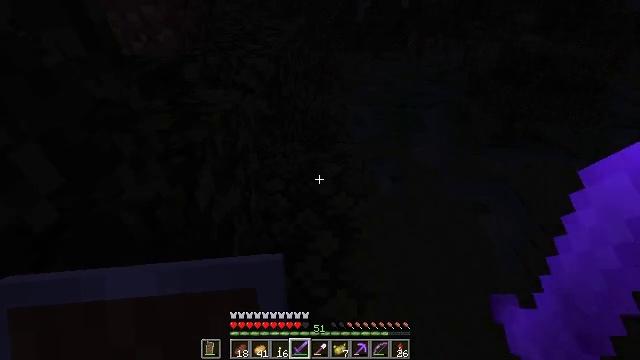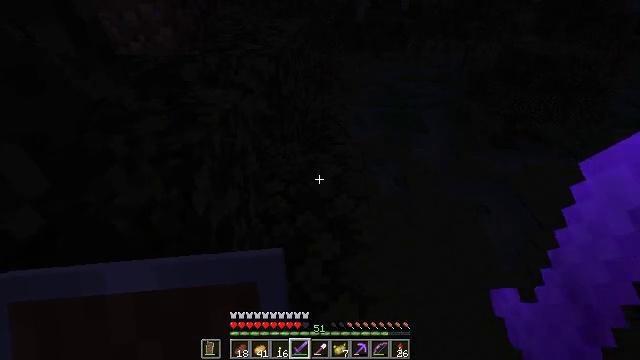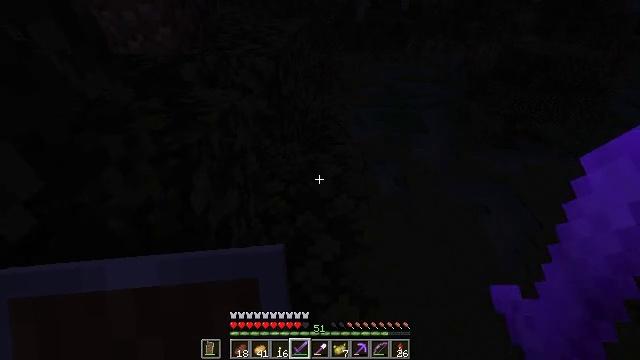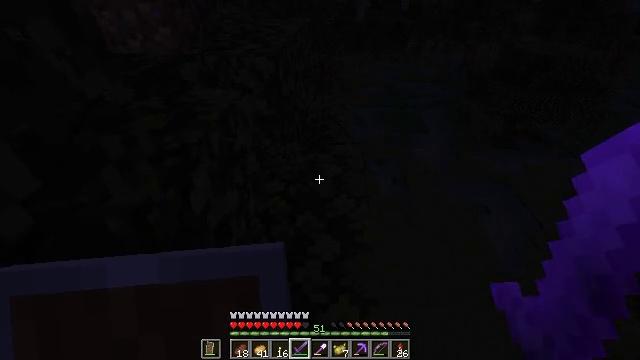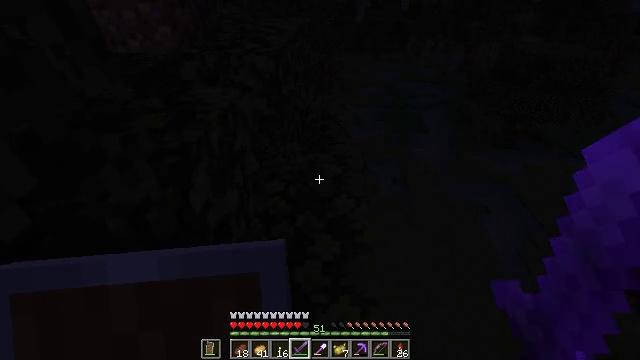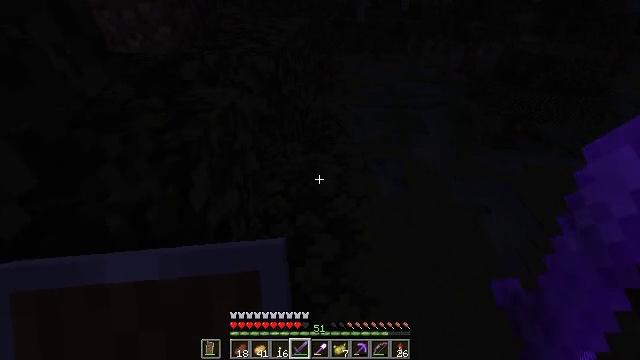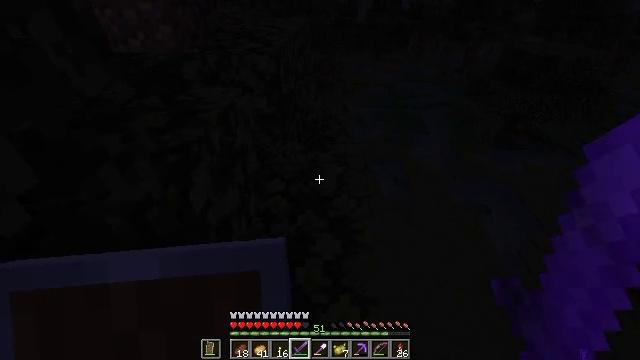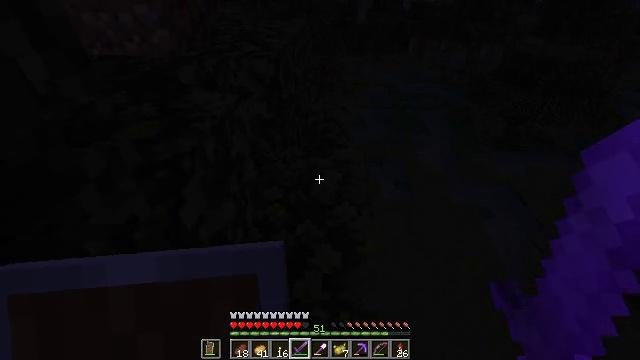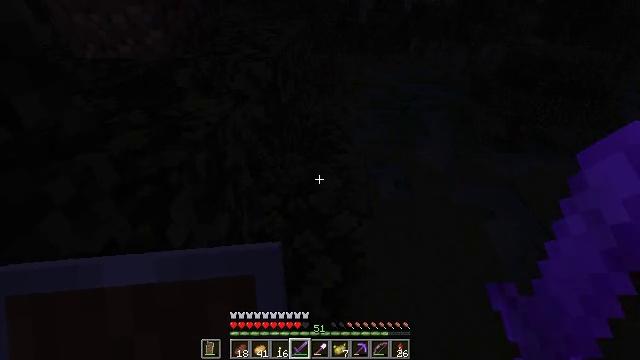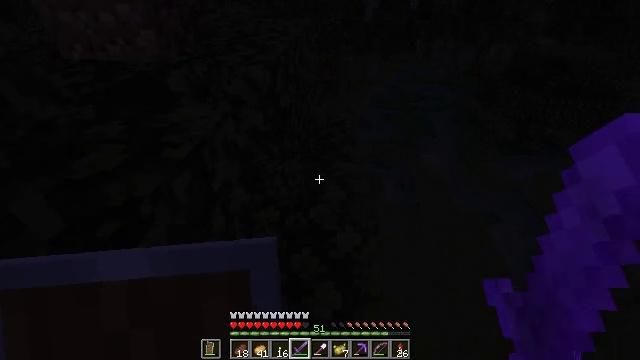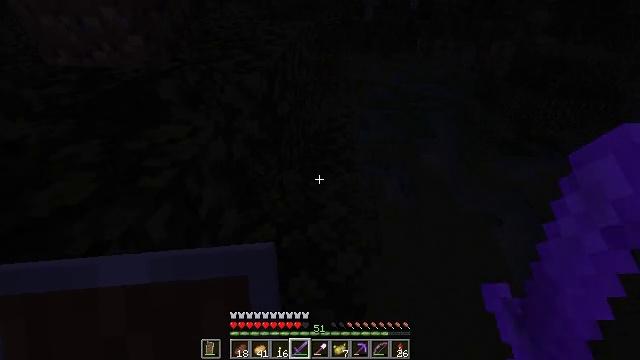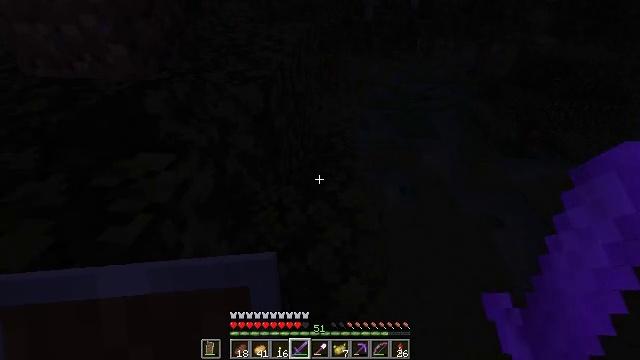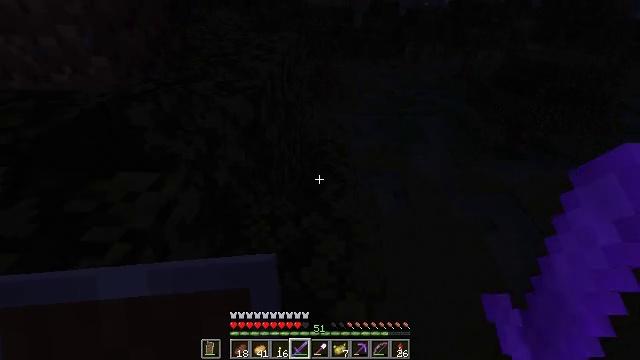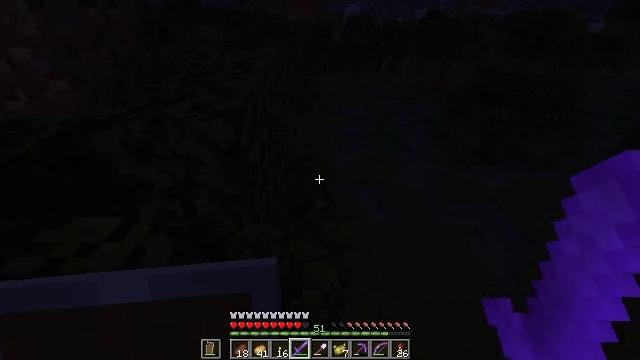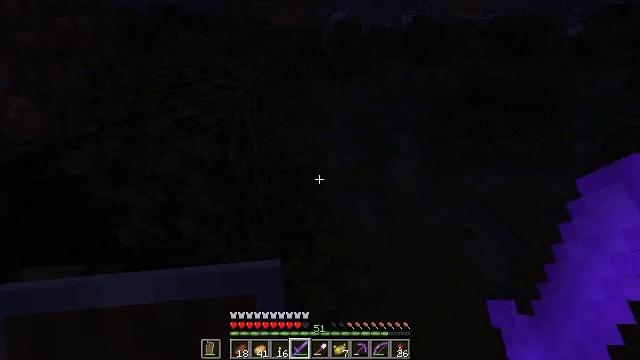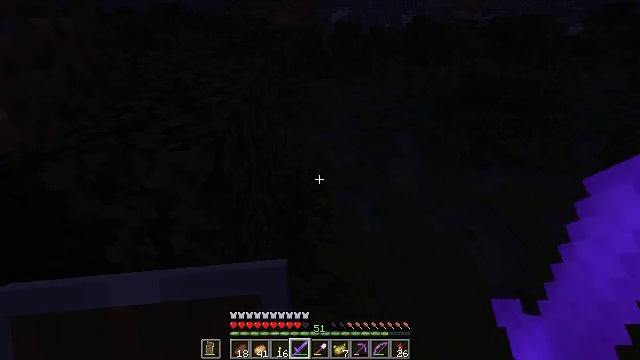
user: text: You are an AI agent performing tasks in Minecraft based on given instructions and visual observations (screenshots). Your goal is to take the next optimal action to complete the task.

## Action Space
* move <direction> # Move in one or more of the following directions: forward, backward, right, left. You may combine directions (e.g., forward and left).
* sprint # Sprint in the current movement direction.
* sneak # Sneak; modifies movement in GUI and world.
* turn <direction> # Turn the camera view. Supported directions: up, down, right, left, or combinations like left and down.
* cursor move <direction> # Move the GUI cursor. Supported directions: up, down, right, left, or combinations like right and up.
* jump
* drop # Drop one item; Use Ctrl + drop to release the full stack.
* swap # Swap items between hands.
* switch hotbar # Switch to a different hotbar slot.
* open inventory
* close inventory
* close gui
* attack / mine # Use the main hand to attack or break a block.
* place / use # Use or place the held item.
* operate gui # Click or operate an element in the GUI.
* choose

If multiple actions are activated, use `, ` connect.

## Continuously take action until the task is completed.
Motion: motion action
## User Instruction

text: Kill enemies.
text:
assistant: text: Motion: no_op
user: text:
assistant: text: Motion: no_op
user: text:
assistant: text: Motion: no_op
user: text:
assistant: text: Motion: no_op
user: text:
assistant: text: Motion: no_op
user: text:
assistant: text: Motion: no_op
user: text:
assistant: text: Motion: move forward
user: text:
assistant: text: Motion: move forward
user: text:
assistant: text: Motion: move forward
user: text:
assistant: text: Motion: move forward
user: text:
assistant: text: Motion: move forward
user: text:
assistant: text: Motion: move forward, turn right and up
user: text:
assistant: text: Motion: move forward, turn right and up
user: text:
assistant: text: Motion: move forward, turn right
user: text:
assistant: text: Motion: move forward
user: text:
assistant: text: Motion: move forward
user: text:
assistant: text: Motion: move forward
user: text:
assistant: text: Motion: move forward
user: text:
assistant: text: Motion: move forward
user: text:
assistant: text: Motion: move forward, turn left and down
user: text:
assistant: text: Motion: move forward, turn left and down
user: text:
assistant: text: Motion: move forward
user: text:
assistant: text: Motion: move forward
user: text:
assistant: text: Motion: move forward
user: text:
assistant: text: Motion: move forward
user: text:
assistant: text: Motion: move forward
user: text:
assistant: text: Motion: move forward
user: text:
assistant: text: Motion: move forward
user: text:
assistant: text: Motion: move forward
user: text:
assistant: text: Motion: move forward